Interaction volume radius: 5 \u00c5
Interaction volume height: 10 \u00c5
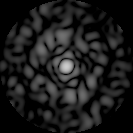
Disorder parameter: 0.8145